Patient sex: M
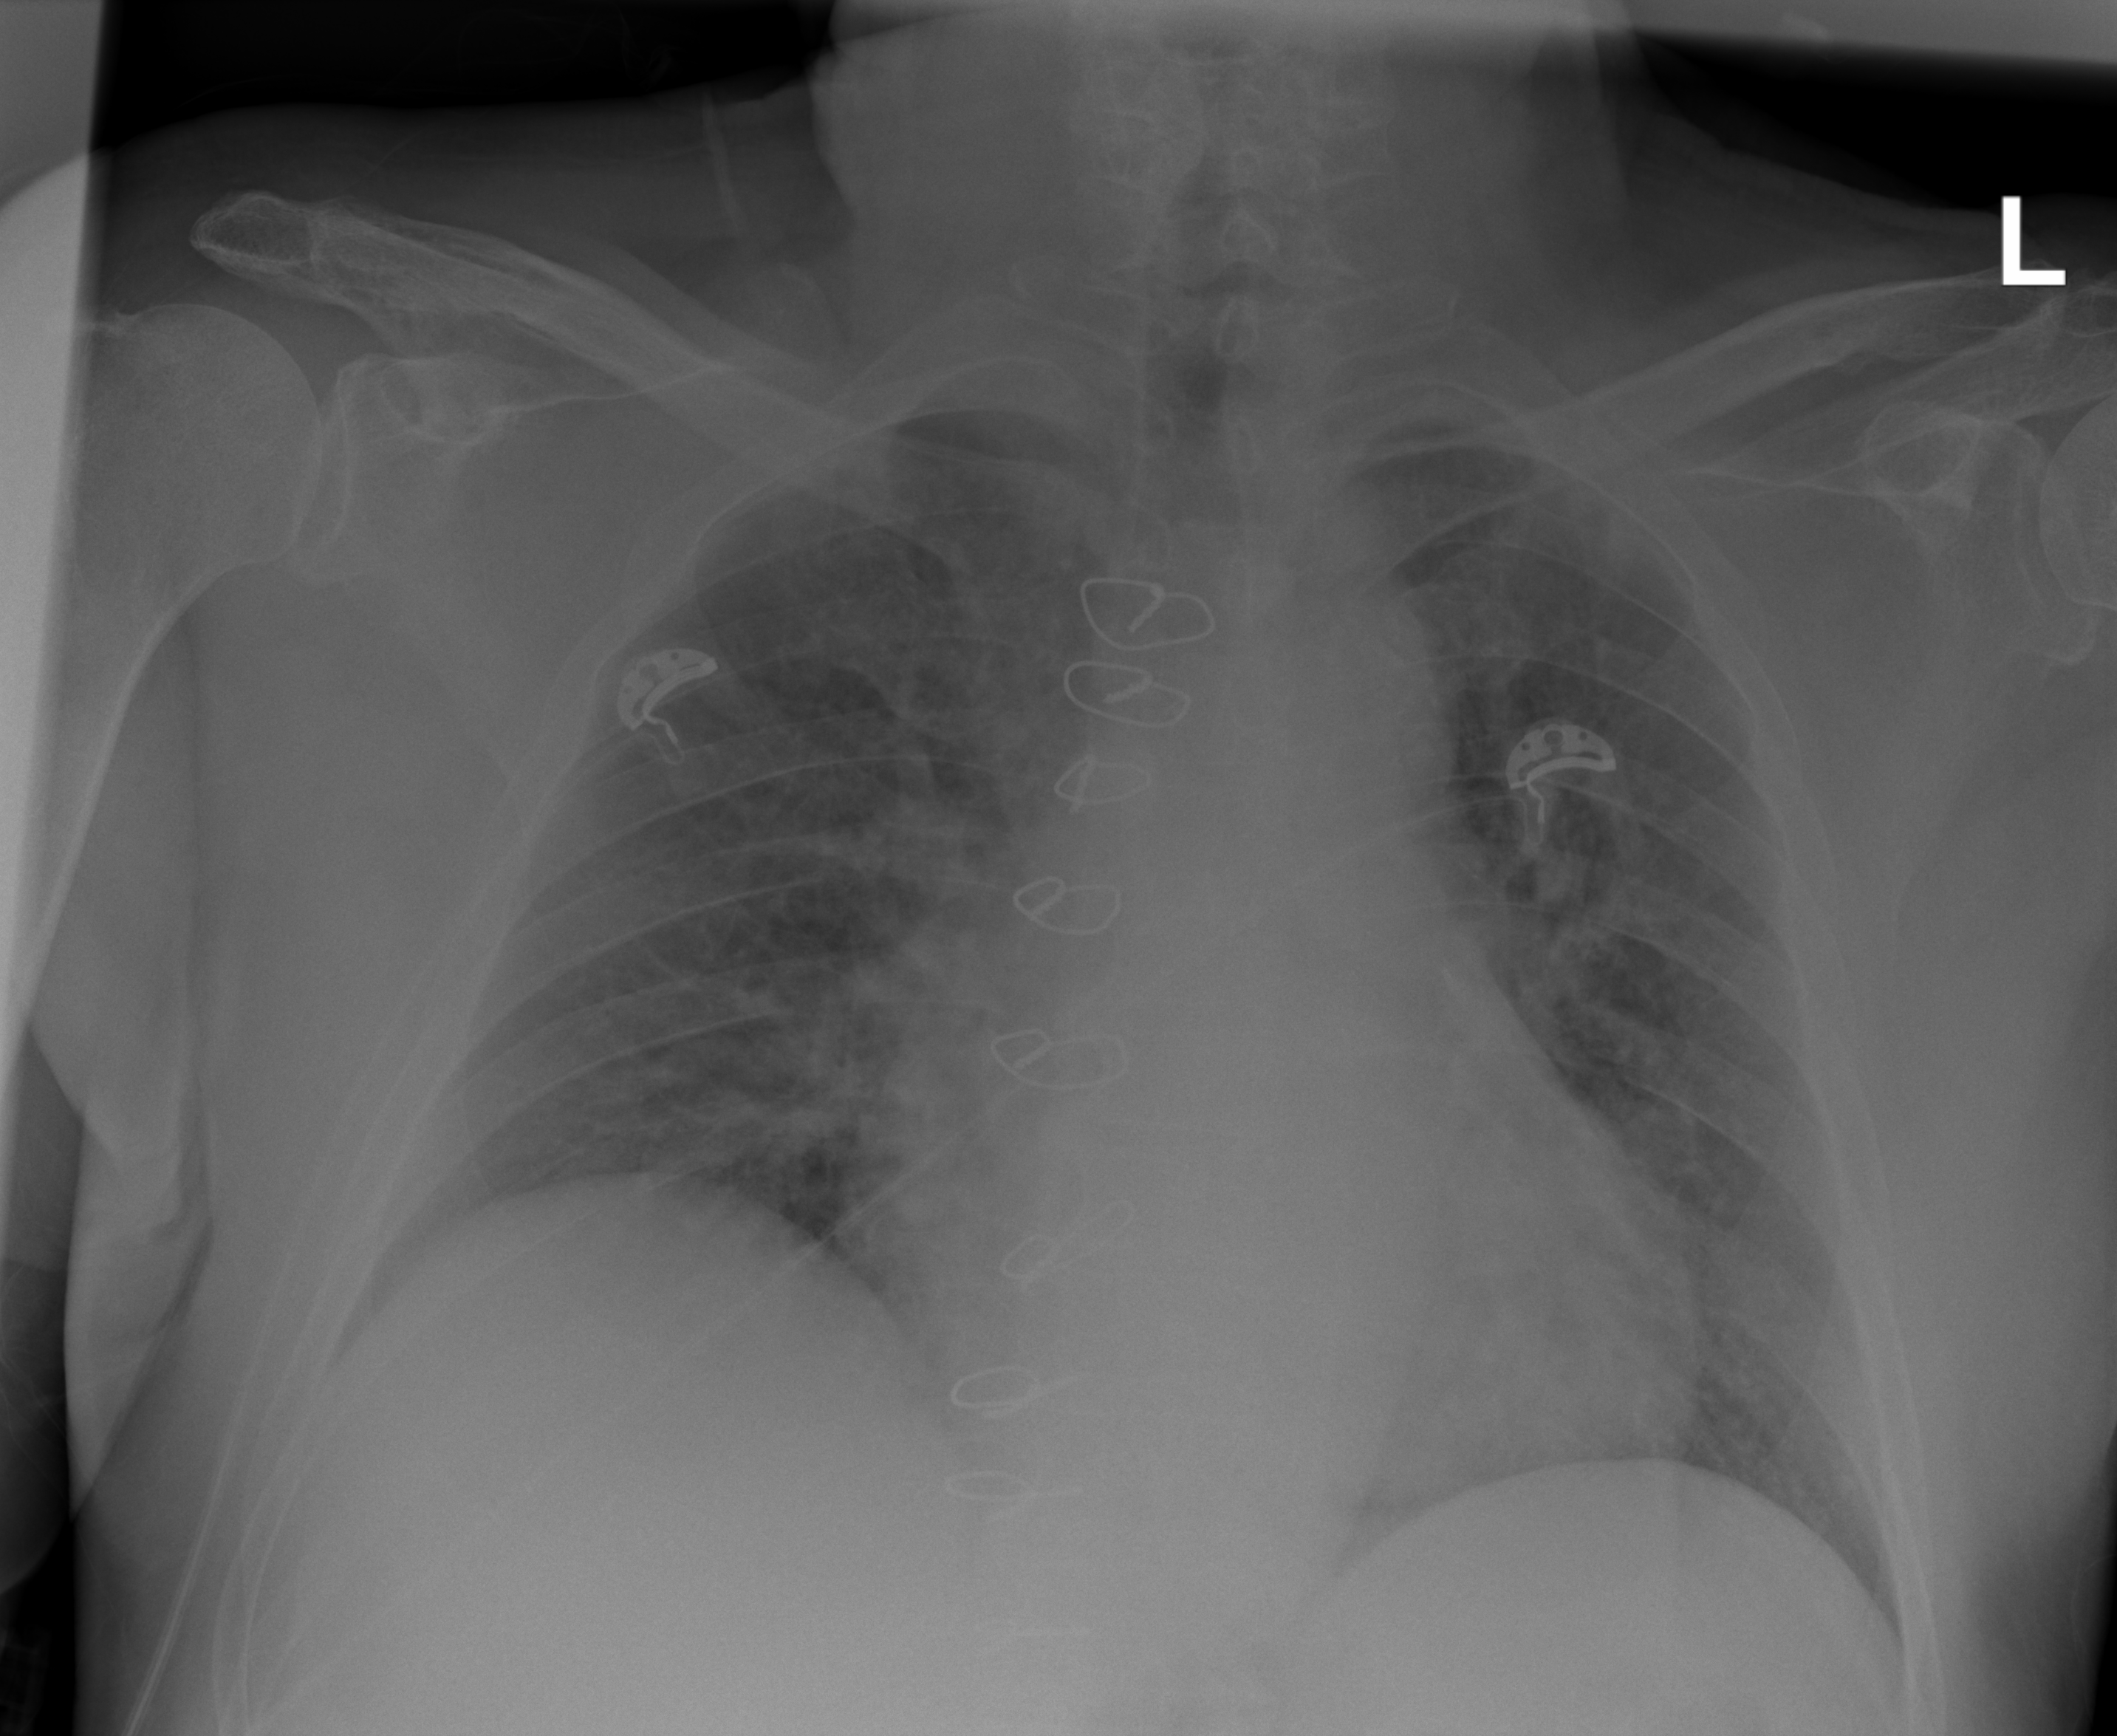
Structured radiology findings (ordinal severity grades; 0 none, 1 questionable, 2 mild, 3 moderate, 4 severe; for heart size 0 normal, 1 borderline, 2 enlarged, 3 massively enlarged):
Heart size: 2
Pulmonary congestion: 2
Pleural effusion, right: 0
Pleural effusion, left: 0
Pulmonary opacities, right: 0
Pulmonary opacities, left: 0
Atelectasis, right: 0
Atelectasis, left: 0